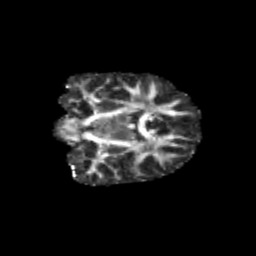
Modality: FA
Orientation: coronal
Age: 10
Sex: male
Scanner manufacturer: siemens
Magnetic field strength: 3 T
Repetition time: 3.8 s
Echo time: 0.07 s